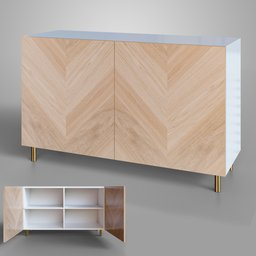
Label: furniture